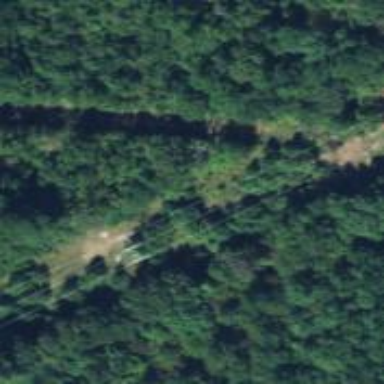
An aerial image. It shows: Power tower that serves as switch.